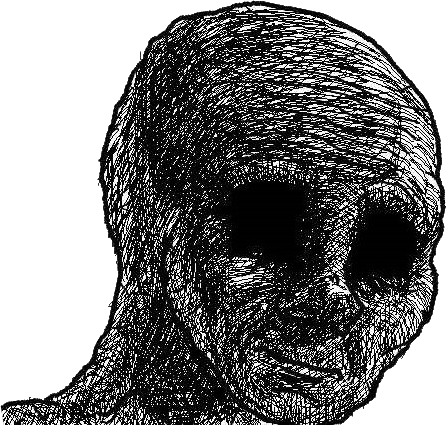
Label: 5_Withered_Wojak